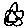
Label: flower